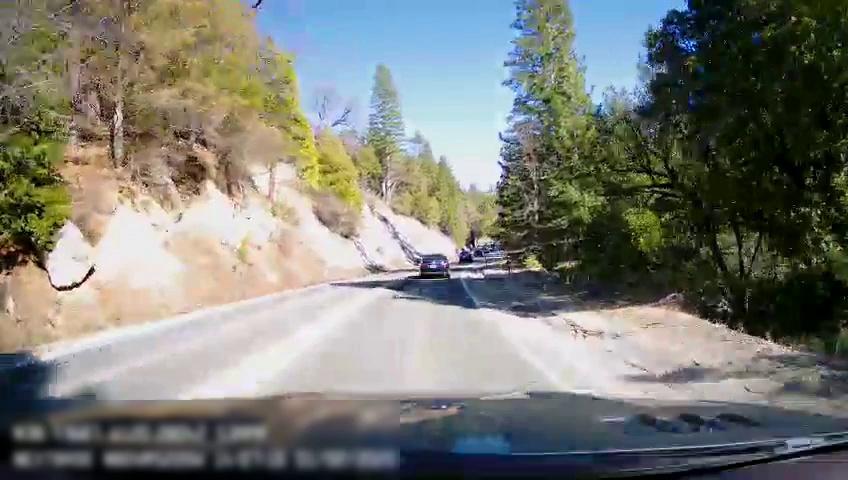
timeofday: Day
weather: Sunny
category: Drivable Space
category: Vehicles | Car
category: Vehicles | Car
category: Lanes | Opposite Lane
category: Lanes | Current Lane